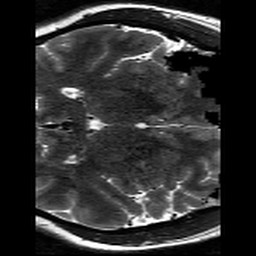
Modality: T2w
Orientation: axial